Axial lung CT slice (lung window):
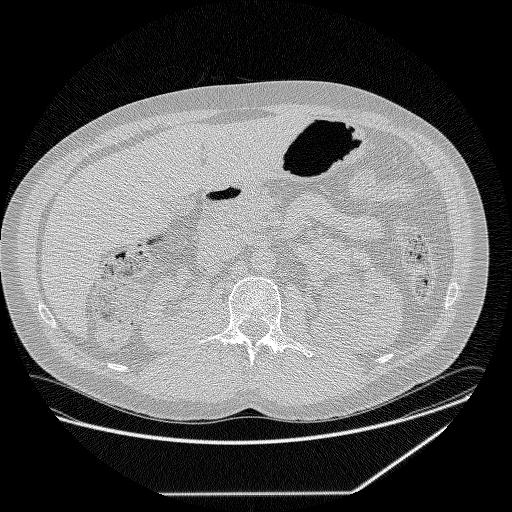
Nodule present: no